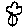
Label: tree